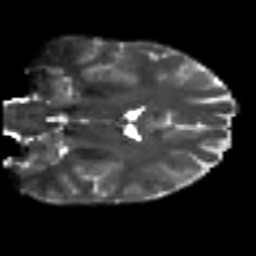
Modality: T2w
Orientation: coronal
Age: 23
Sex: female
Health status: healthy
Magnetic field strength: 3 T
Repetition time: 8.4 s
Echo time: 0.0926 s